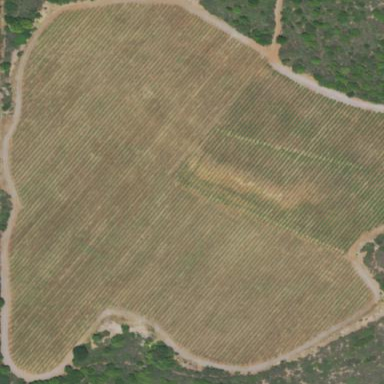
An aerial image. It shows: Vineyard growing wine grapes.